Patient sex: M
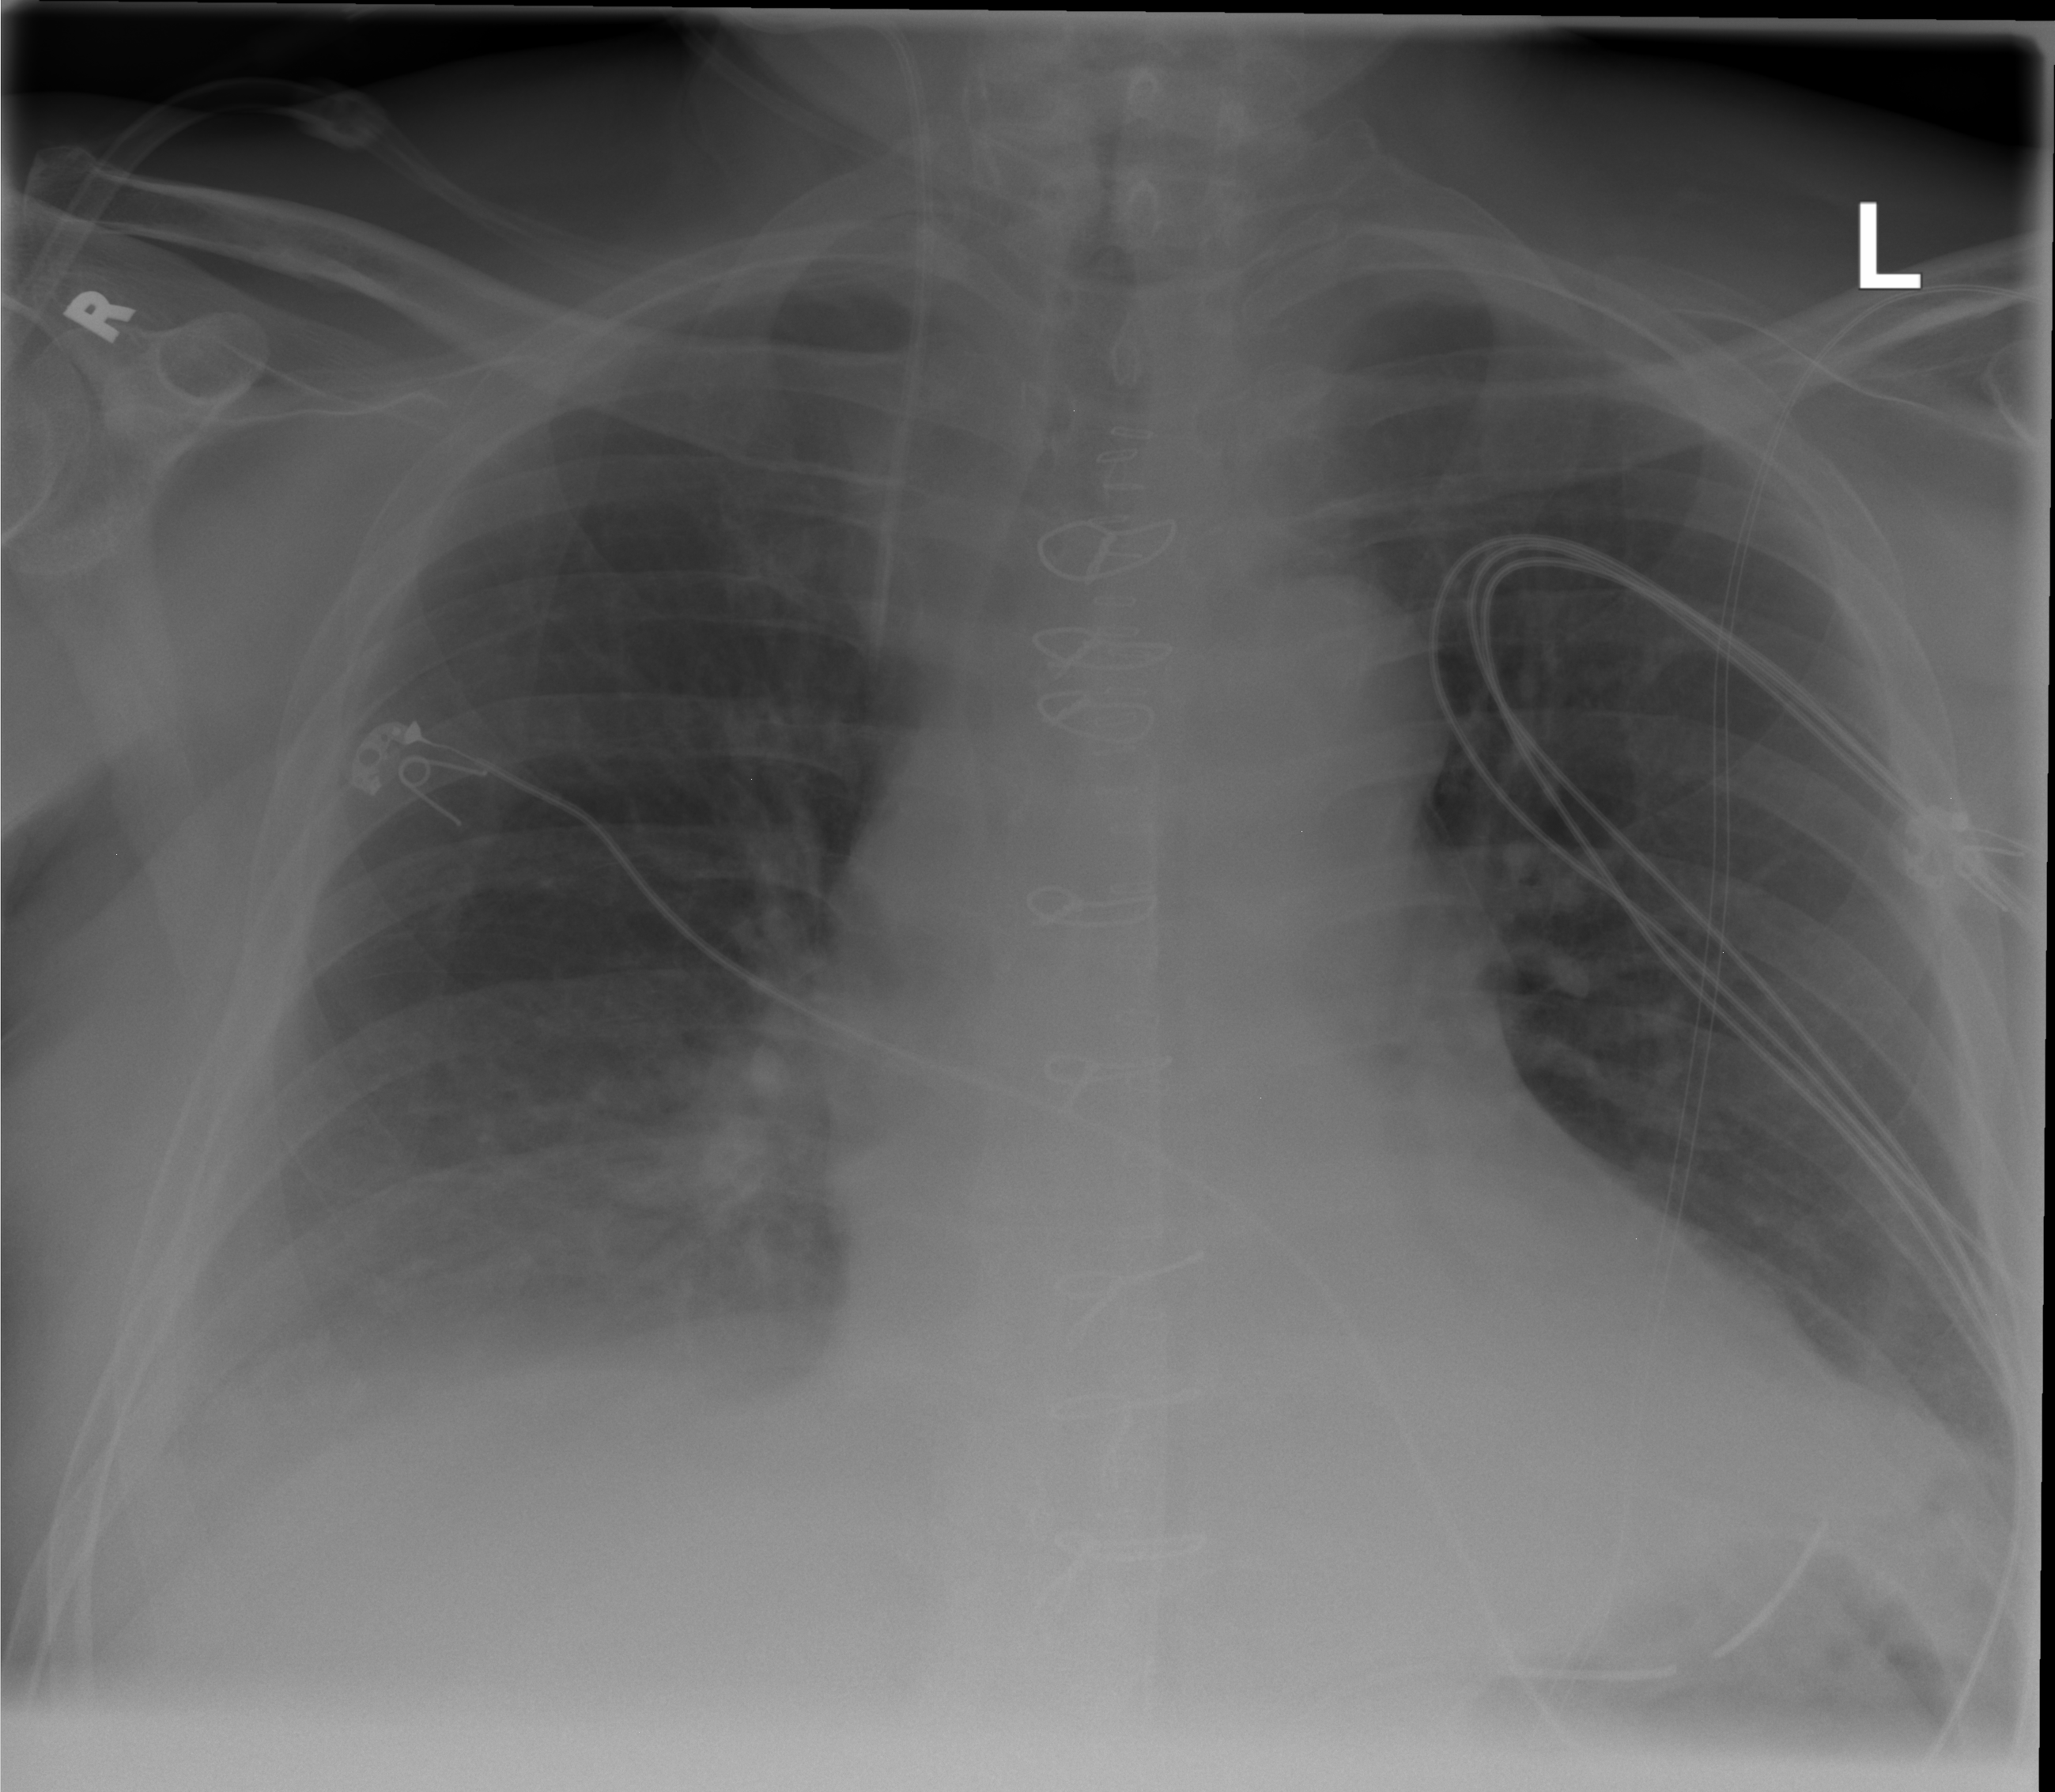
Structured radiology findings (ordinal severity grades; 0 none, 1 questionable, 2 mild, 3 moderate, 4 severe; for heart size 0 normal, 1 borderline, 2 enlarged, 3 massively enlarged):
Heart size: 1
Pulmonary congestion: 0
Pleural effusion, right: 2
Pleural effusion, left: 0
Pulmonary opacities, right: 2
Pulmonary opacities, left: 0
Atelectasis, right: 2
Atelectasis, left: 0